Interaction volume radius: 10 \u00c5
Interaction volume height: 35 \u00c5
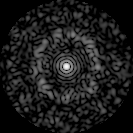
Disorder parameter: 0.8227